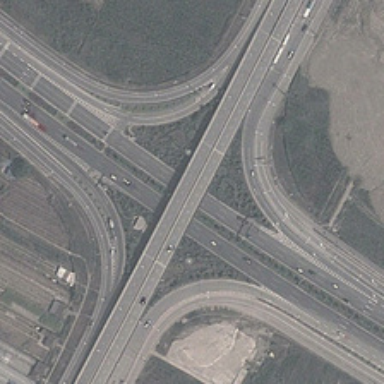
Many green trees and some farmlands are near a viaduct with several cars .